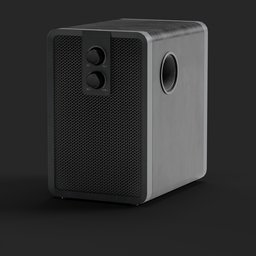
Label: electronics